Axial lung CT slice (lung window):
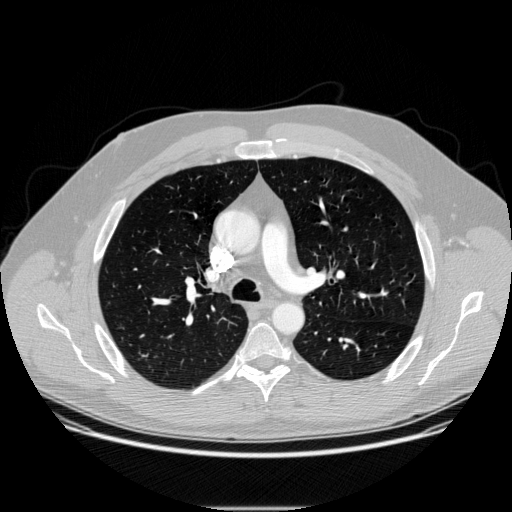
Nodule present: no